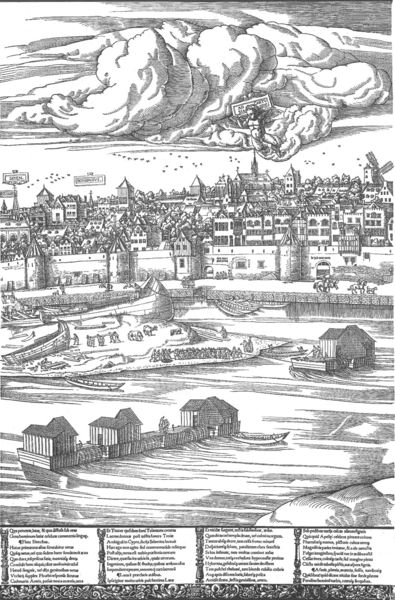
Titel: Colonia, O Felix Agrippina Nobilis Romanorum Colonia
Künstler: Anton Woensam von Worms
Institution: Köln, Stadtmuseum
Schlagwörter: wasser, wolken, fluss, see, stadt, ufer, häuser, vögel, insel, boote, engel, putto, schiff, schiffe, schrift, ansicht, vedute, mauer, hafen, kai, kaimauer, stadtansicht, burg, türme, druck, stich, stadtmauer, kupferstich, dokumentation